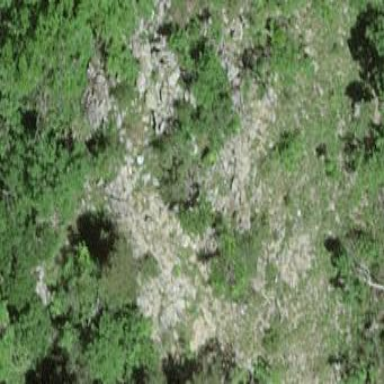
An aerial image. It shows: Landscape dominated by bare rock.